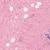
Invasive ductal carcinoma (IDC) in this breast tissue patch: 0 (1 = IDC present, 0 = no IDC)